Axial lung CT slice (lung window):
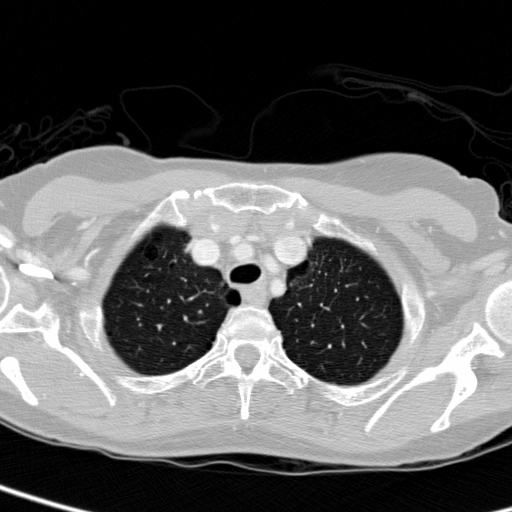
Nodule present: no